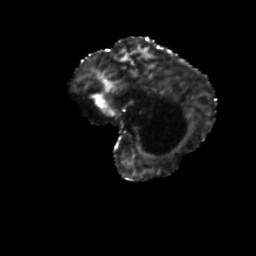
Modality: FA
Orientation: sagittal
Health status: ill
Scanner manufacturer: siemens
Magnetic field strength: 3 T
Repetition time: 6.7 s
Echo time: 0.1 s